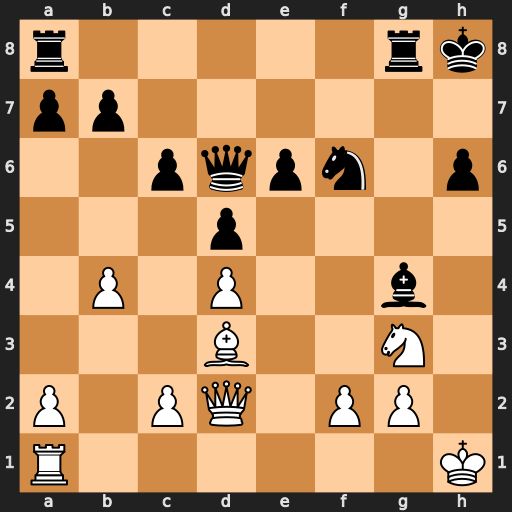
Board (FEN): r5rk/pp6/2pqpn1p/3p4/1P1P2b1/3B2N1/P1PQ1PP1/R6K
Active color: w
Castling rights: -
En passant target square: -
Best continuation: Qxh6+ Nh7 Qxh7#